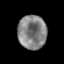
Tissue: prostate
Cell type: T cells
Senescence score: 0.3407
Nuclear area (px): 946
Mean DAPI intensity: 130.473